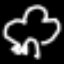
Label: frog